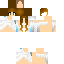
A female human skin with pale skin, wearing brown long hair dressed in a blue tshirt and red pants, featuring a closed mouth.